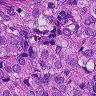
Metastatic tissue present: yes